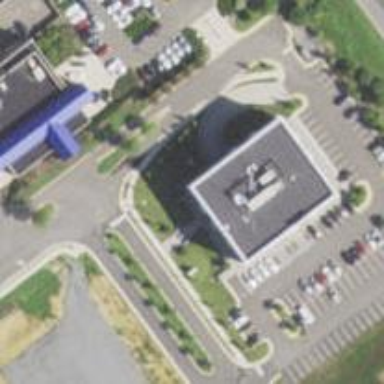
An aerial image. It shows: Building.